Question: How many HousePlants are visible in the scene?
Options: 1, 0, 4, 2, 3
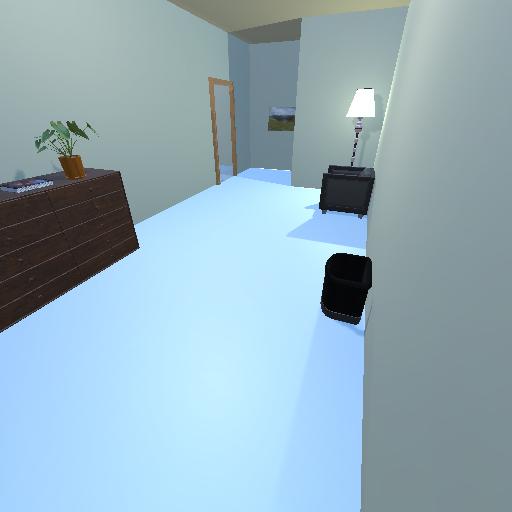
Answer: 1